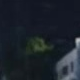
Vehicle type: Motorcycle